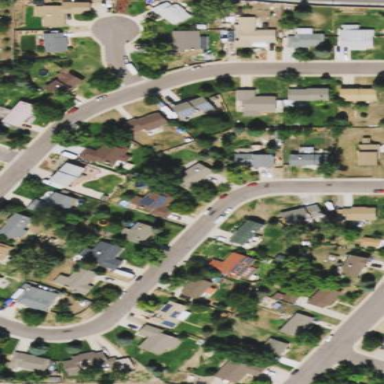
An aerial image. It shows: This residential area consists of single-family homes.